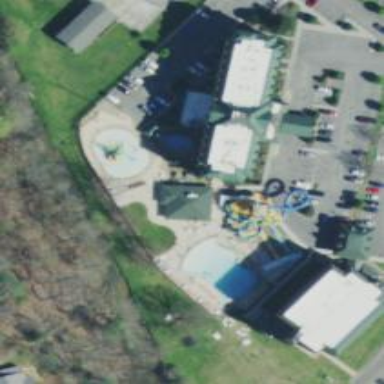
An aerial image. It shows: Water slide attraction.